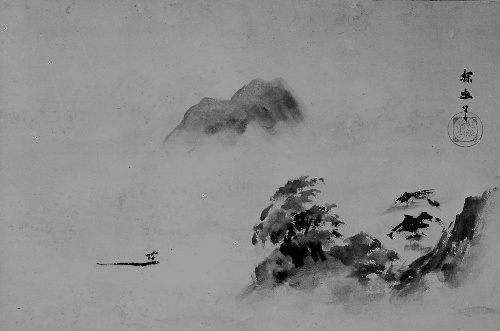
Artist: Kano School
Date: early 19th century
Object type: Hanging scroll
Classification: Paintings
Medium: Hanging scroll; ink on paper
Culture: Japan
Period: Edo period (1615–1868)
Dimensions: Image: 12 7/16 × 19 3/16 in. (31.6 × 48.8 cm)
Overall with mounting: 49 7/16 × 25 3/16 in. (125.5 × 63.9 cm)
Overall with knobs: 49 7/16 × 27 1/16 in. (125.5 × 68.8 cm)
Department: Asian Art
Credit line: The Howard Mansfield Collection, Purchase, Rogers Fund, 1936
Accession year: 1936
Repository: Metropolitan Museum of Art, New York, NY
Tags: Landscapes